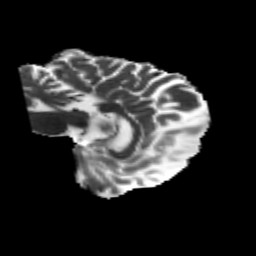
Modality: MD
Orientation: sagittal
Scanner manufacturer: siemens
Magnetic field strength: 3 T
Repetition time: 8.8 s
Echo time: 0.085 s